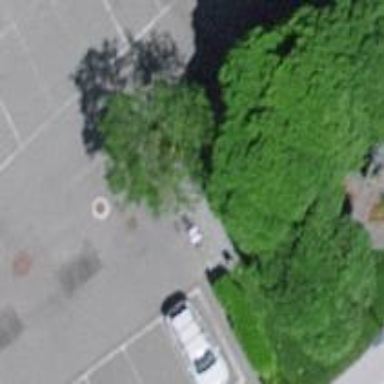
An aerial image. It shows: Urban tree with broadleaved deciduous leaves.